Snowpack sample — Snodgrass Mountain, Crested Butte, Colorado (2/4/25, 12:06 PM MST)
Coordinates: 38.923, -106.968
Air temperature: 35 °F
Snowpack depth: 80 cm
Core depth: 10 cm
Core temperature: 32 °F
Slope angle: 14°, slope face: 78°
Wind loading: low
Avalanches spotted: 0
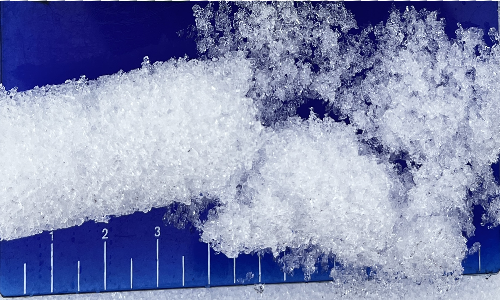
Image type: core
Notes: No avalanches nearby, unusually warm weather for the last month reported by residents, Collected 25 yards from treeline